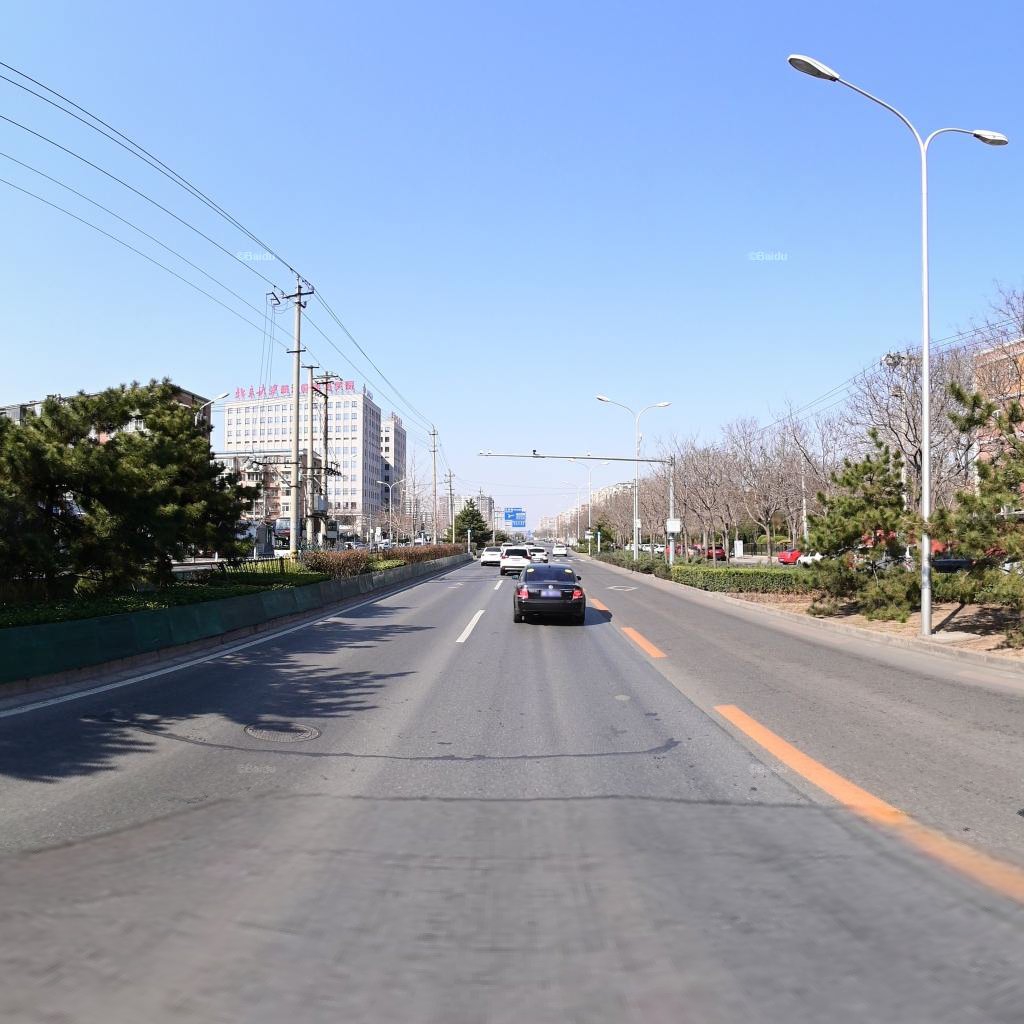
Region: Haidian
Road damage annotations: transverse patch, manhole cover, longitudinal patch